Aerial crown-view tile of a tropical tree (Barro Colorado Island, Panama), acquired 20250317:
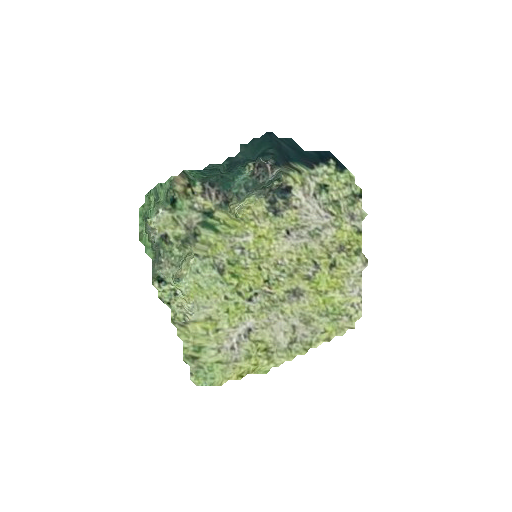
Species: Apeiba membranacea
GBIF accepted scientific name: Apeiba membranacea
Crown area: 61.415 m²